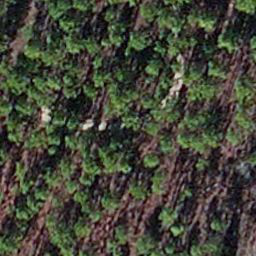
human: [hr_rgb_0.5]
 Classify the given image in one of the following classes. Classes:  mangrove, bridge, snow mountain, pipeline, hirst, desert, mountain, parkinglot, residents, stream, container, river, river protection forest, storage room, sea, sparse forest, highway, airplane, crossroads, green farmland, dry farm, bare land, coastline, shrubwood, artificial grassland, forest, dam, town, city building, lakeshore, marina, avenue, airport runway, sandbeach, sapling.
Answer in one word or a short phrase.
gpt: sapling